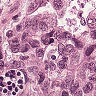
Metastatic tissue present: yes